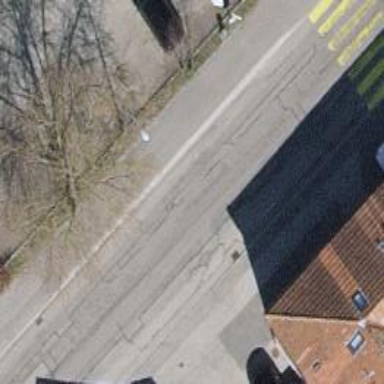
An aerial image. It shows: Raised kerb bus stop with platform for public transport.